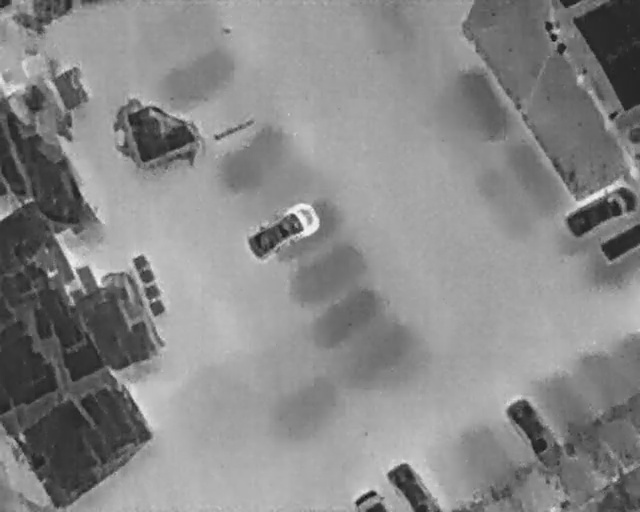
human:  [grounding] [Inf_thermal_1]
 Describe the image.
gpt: In the satellite image, there is  <ref>1 medium car </ref> <box>[[41, 37, 46, 51, 147]]</box> located at center,  <ref>1 medium car </ref> <box>[[91, 33, 96, 47, 154]]</box> located at right,  <ref>1 medium car </ref> <box>[[77, 81, 89, 87, 146]]</box> located at bottom right,  <ref>2 medium car </ref> <box>[[60, 89, 68, 100, 2], [55, 94, 59, 100, 2]]</box> located at bottom.